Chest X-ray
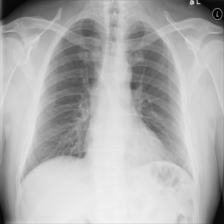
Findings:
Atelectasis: negative
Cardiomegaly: negative
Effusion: negative
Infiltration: negative
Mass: negative
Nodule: negative
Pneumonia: negative
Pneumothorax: negative
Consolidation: negative
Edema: negative
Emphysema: negative
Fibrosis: negative
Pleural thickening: negative
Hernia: negative